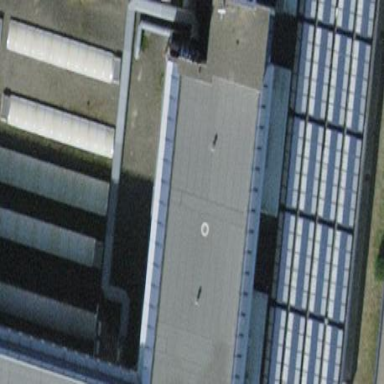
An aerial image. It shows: Office building with flat roof.